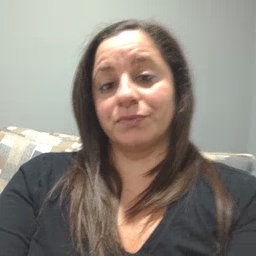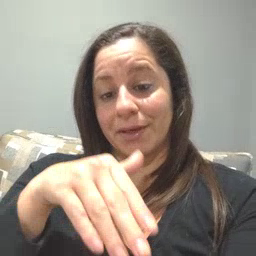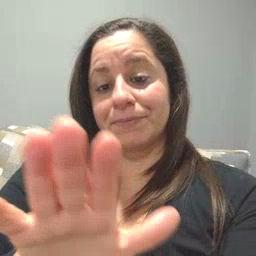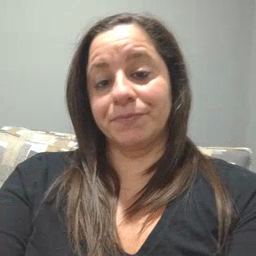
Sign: into